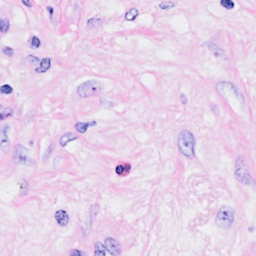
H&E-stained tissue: Breast